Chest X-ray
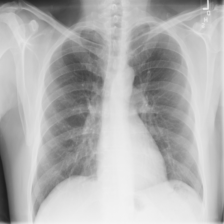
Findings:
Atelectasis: negative
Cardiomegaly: negative
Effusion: negative
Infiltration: negative
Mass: negative
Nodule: negative
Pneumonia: negative
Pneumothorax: negative
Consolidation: negative
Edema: negative
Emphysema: negative
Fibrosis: negative
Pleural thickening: negative
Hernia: negative